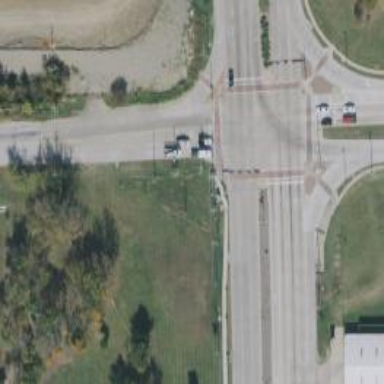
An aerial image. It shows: Crossing road.